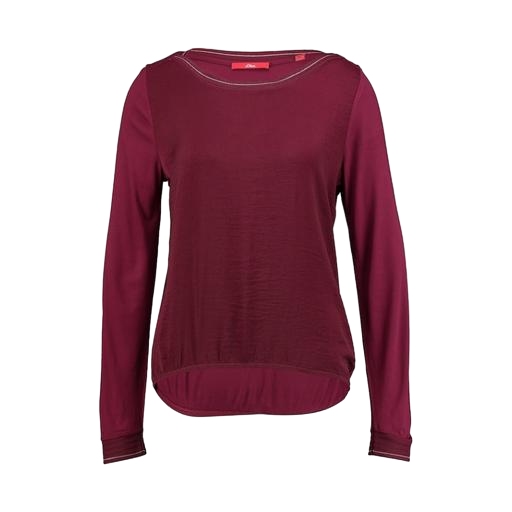
long-sleeve top, her longsleeve top, long-sleeve shirt, white background